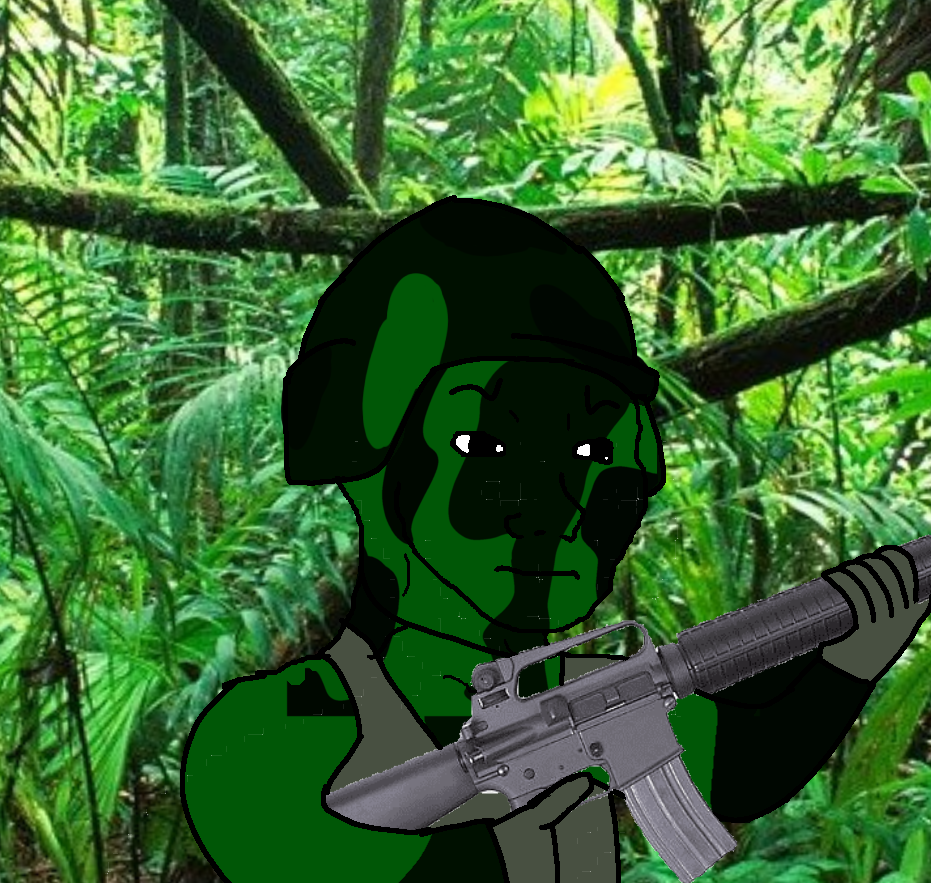
Label: 5_Wojak_with_Background